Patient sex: M
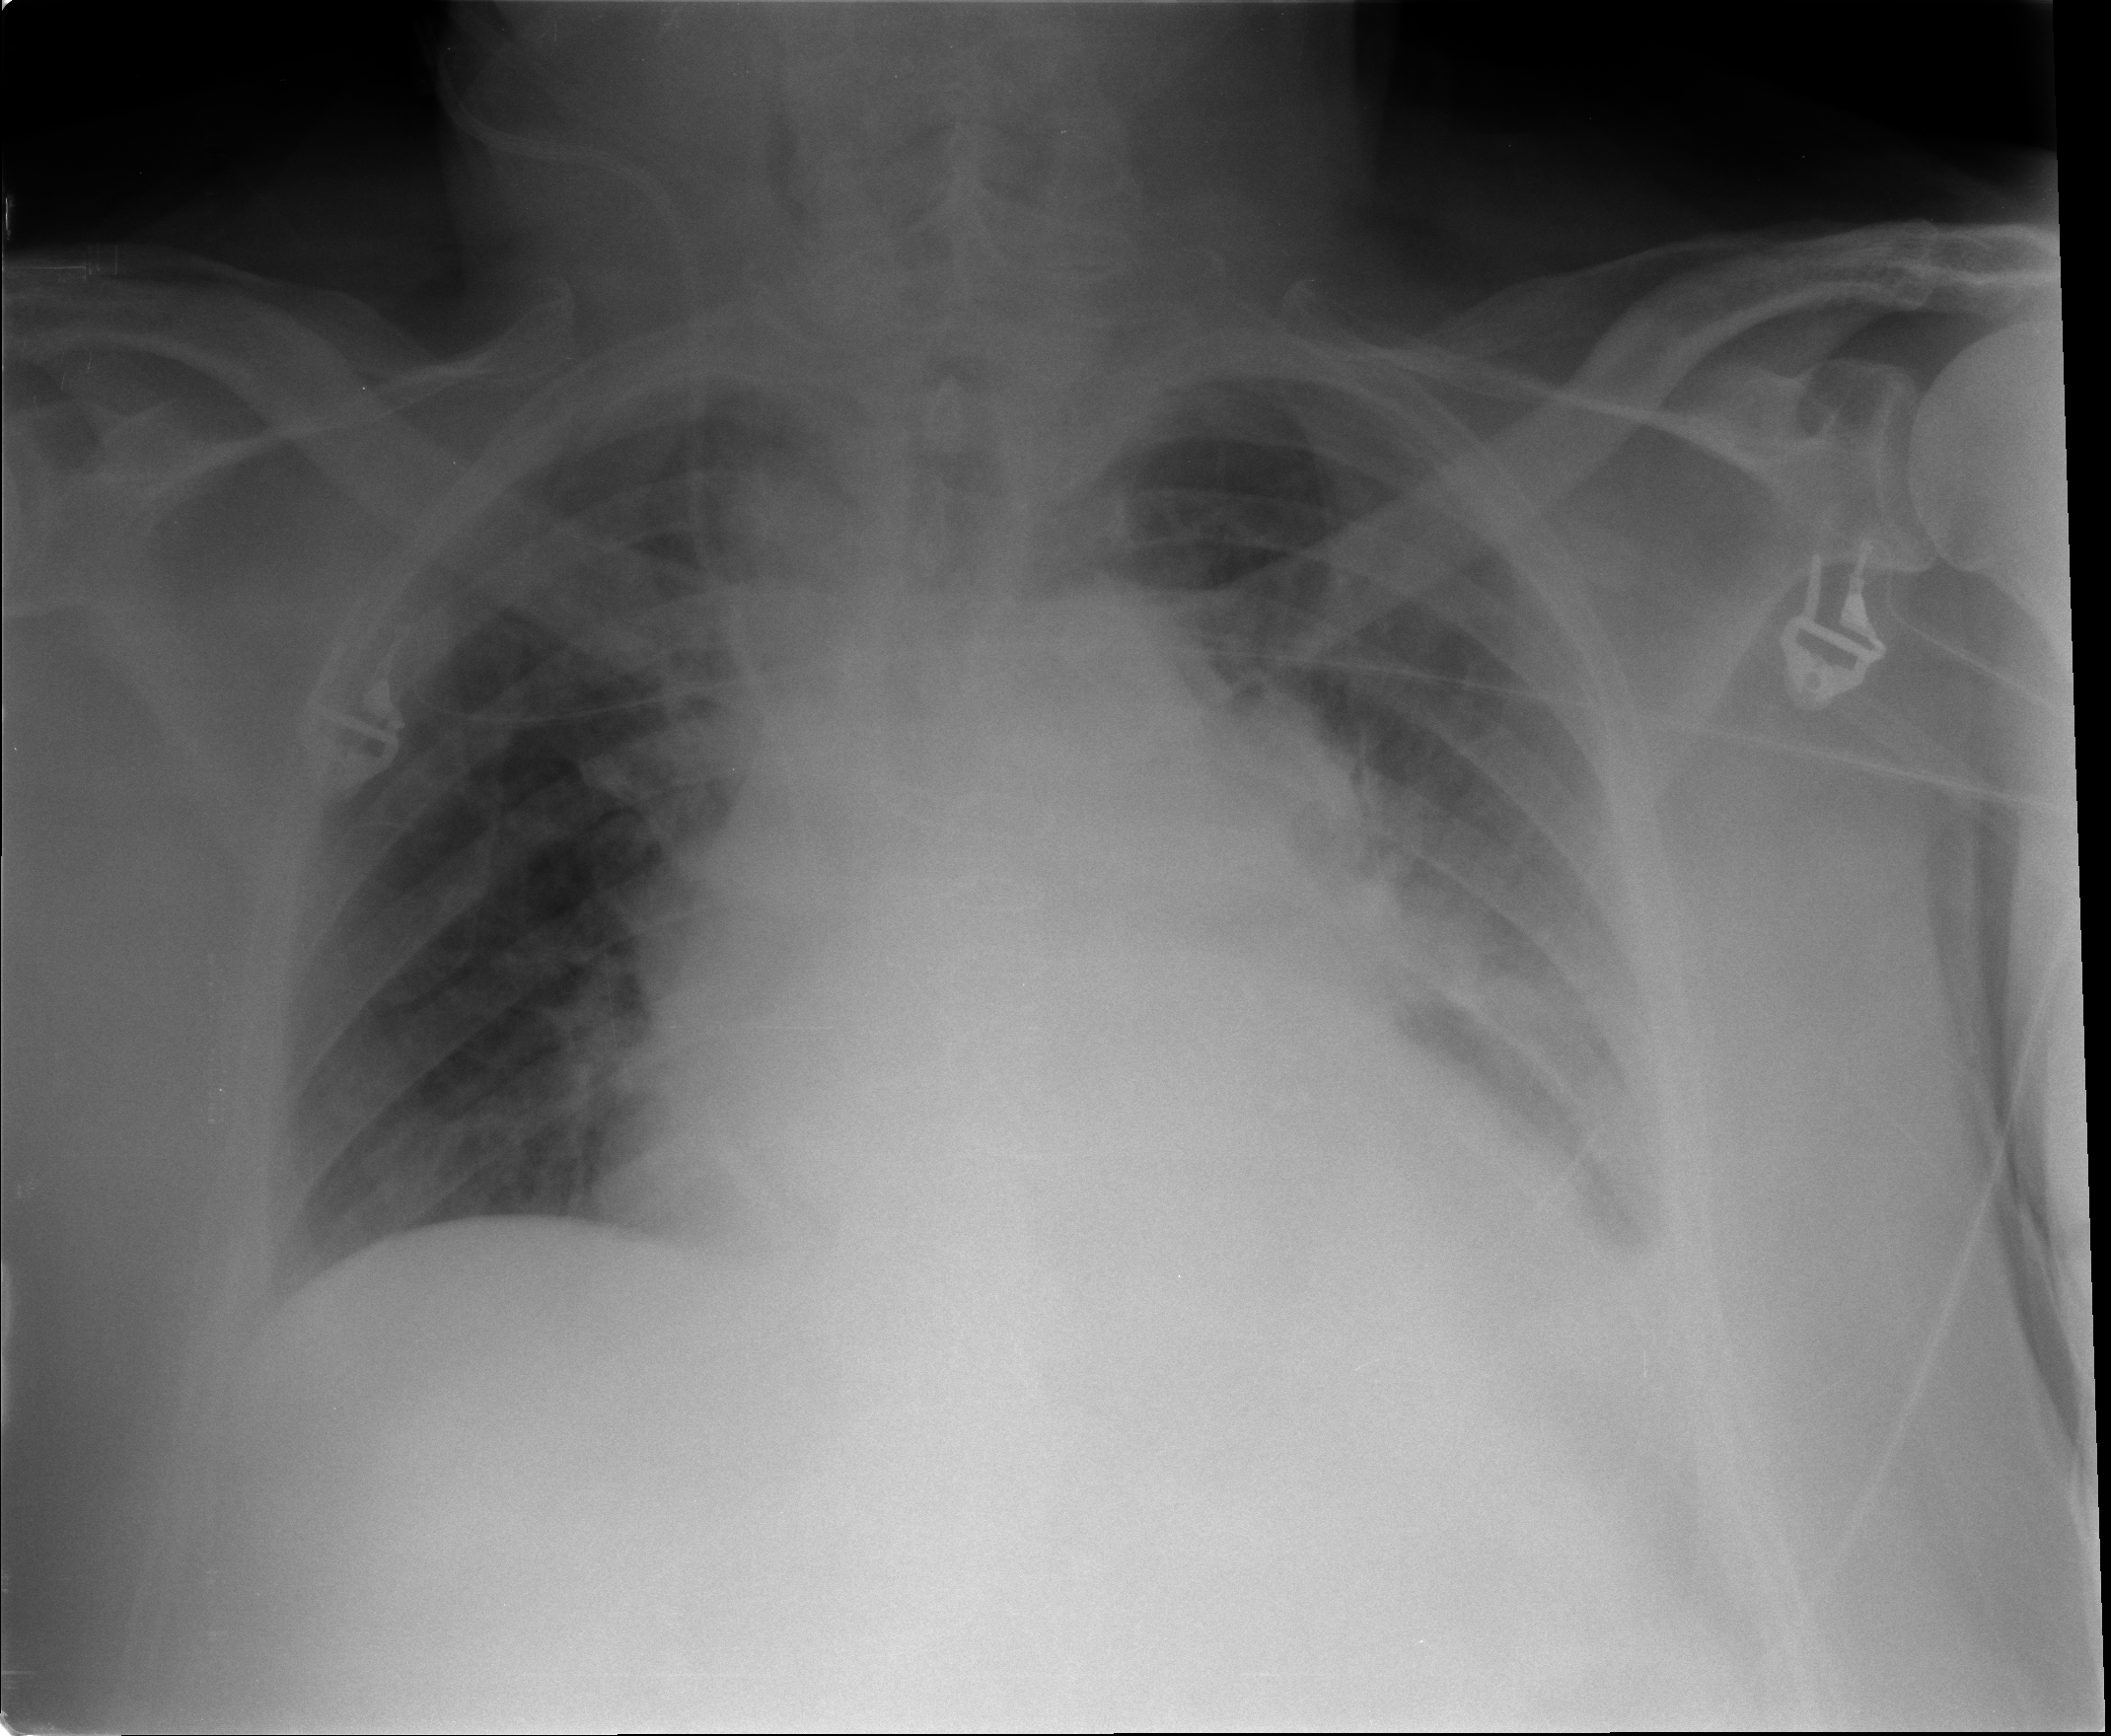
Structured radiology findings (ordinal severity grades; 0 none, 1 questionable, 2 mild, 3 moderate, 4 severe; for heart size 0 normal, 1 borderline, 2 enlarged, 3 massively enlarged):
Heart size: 2
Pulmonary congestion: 2
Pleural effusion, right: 0
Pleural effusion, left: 2
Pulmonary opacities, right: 0
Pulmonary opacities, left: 0
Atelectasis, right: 0
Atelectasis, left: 2